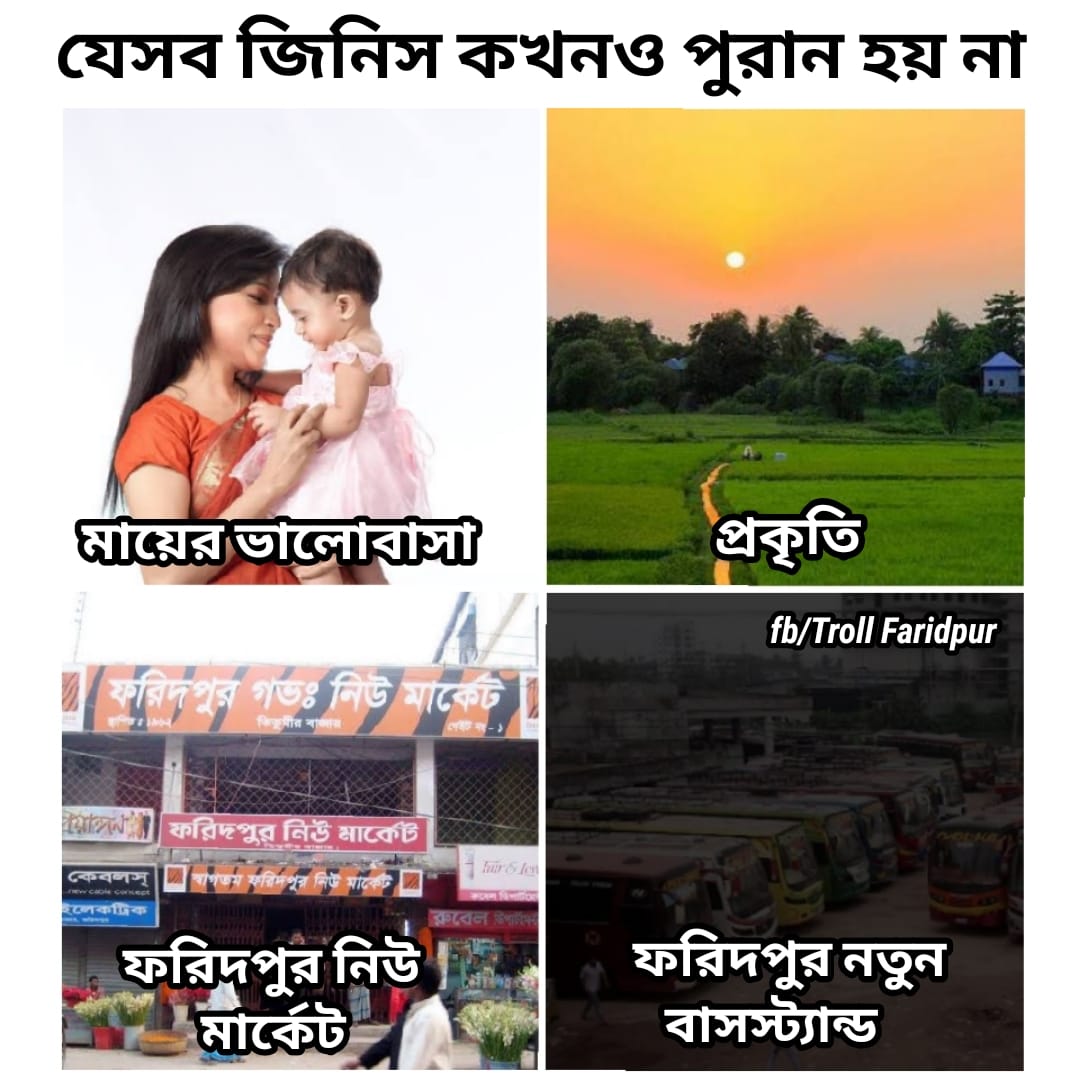
Caption: যেসব জিনিস কখনও পুরান হয় না    মায়ের ভালোবাসা    প্রকৃতি    ফরিদপুর নিউ মার্কেট     ফরিদপুর নতুন বাসস্ট্যান্ড
Label: non-hate